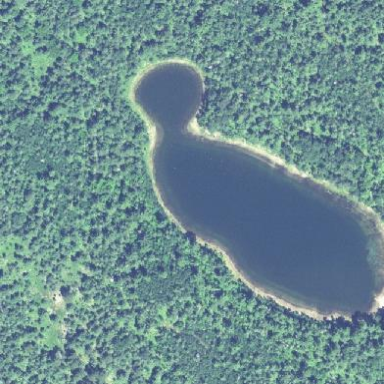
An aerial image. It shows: Serene lake surrounded by nature.